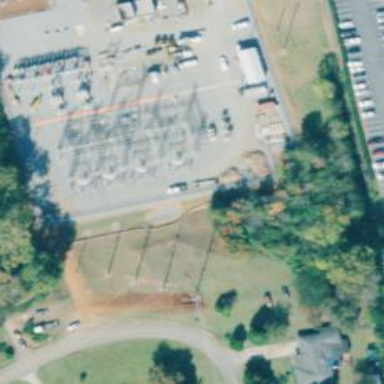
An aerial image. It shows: There is distribution substation enclosed by fence.